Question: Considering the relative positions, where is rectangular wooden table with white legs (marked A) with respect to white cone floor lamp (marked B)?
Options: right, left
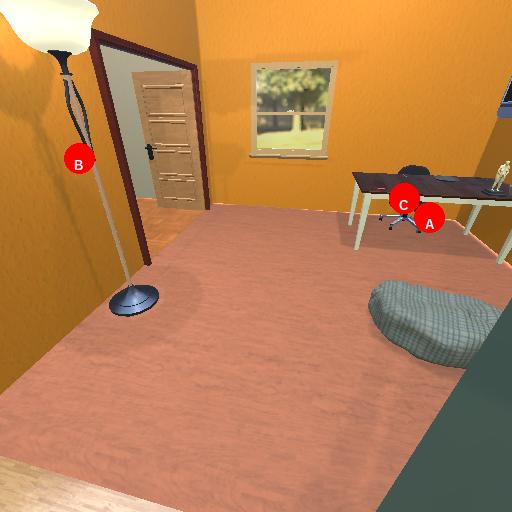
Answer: right